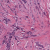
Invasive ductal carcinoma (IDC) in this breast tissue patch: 1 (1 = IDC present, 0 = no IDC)